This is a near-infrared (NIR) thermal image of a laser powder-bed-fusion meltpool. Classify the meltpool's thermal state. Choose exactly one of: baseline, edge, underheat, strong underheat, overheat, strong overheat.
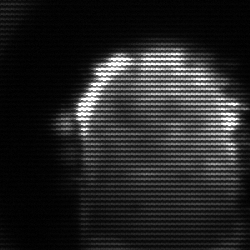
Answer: baseline